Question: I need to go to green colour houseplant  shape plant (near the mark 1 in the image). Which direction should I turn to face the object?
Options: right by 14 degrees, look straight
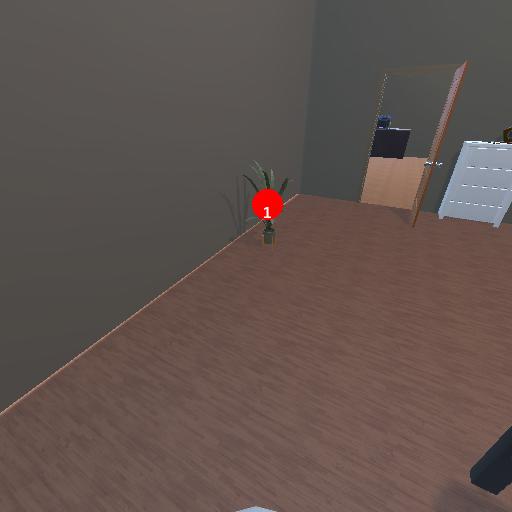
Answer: right by 14 degrees